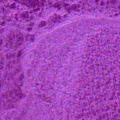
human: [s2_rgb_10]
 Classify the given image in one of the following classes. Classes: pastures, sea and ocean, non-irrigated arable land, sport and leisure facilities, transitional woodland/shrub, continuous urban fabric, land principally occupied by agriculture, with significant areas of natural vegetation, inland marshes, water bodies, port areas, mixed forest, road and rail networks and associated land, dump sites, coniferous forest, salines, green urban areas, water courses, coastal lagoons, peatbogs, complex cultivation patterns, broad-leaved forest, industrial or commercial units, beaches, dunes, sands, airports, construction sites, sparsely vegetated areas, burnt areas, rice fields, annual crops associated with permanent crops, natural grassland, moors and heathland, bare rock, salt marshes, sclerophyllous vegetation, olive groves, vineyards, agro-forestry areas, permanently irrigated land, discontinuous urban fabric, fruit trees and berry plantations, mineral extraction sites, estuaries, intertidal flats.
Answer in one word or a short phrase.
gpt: sea and ocean